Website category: university
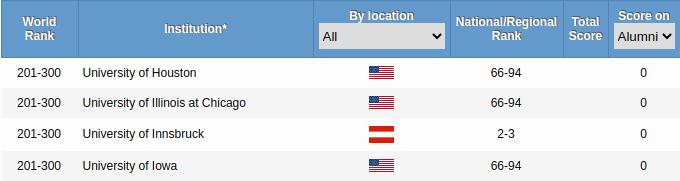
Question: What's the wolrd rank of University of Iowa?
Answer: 201-300

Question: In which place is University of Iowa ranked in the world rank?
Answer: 201-300

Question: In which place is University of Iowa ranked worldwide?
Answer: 201-300

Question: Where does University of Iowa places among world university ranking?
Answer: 201-300

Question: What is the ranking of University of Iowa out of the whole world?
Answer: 201-300

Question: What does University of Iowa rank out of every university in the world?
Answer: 201-300

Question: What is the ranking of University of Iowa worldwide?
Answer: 201-300

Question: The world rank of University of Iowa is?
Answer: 201-300

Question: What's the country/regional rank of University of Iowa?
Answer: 66-94

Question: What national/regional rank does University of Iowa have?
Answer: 66-94

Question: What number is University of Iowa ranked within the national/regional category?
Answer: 66-94

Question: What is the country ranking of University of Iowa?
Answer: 66-94

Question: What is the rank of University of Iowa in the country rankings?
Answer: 66-94

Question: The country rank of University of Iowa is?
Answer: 66-94

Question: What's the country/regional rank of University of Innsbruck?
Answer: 2-3

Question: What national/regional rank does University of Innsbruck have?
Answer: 2-3

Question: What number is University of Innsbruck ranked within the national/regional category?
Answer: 2-3

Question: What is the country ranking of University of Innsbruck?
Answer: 2-3

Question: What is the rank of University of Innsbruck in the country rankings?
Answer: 2-3

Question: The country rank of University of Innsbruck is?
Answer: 2-3

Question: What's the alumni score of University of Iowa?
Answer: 0

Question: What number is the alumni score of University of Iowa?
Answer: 0

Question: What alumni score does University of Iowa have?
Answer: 0

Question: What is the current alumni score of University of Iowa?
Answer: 0

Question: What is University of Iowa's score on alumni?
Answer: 0

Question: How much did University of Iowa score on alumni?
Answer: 0

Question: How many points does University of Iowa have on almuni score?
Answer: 0

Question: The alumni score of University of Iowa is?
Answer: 0